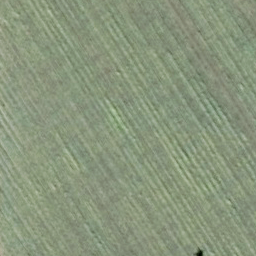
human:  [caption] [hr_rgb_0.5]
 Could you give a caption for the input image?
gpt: It is a piece of farmland .

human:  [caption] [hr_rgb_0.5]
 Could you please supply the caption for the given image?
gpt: There is a piece of farmland .

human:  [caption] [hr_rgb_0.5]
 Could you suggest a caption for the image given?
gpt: There is a piece of cropland .

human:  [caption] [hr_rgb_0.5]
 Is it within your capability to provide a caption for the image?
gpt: It is a piece of cropland .

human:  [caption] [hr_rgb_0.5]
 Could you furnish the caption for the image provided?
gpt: Here is a piece of farmland .